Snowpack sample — Snodgrass Mountain, Crested Butte, Colorado (2/4/25, 12:06 PM MST)
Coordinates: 38.923, -106.968
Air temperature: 35 °F
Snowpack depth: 80 cm
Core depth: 30 cm
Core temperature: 35.6 °F
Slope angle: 14°, slope face: 78°
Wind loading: low
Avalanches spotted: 0
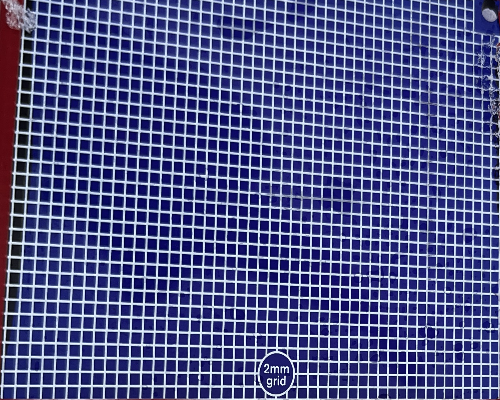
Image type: profile
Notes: No avalanches nearby, unusually warm weather for the last month reported by residents, Collected 25 yards from treeline